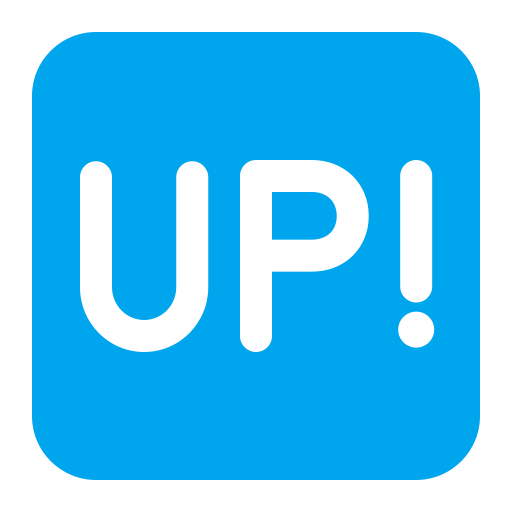
up! button flat